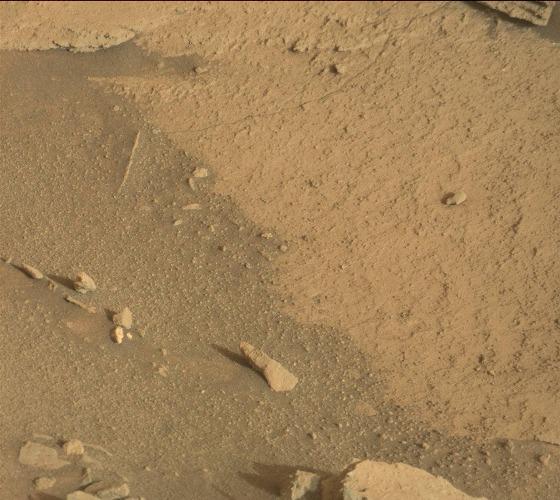
Terrain classes present: Bedrock, Gravel / Sand / Soil, Rock, Shadow